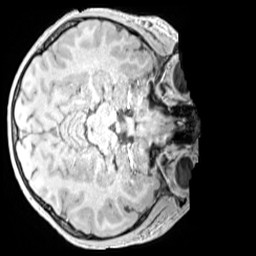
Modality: MP2RAGE
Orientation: axial
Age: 13
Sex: male
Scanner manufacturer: siemens
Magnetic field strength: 3 T
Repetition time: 4 s
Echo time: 0.00299 s